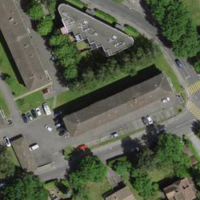
EUNIS habitat code: 55
Species observed at this site:
Myrrhis odorata